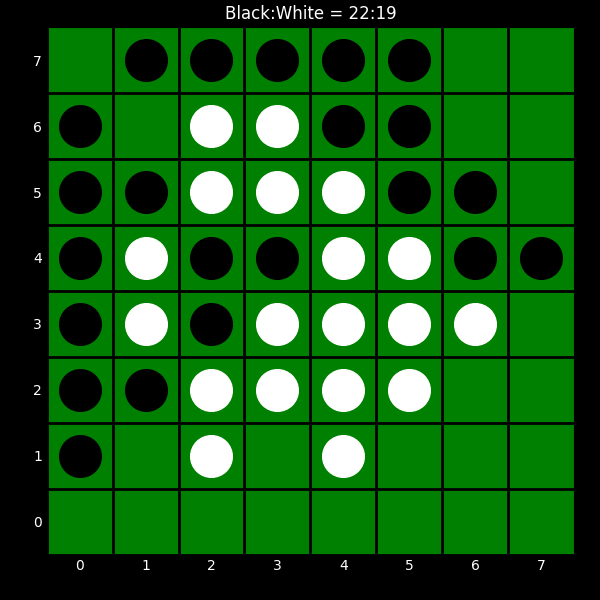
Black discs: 22
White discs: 19